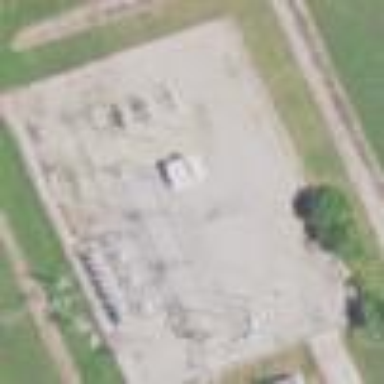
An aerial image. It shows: Industrial substation surrounded by fence.